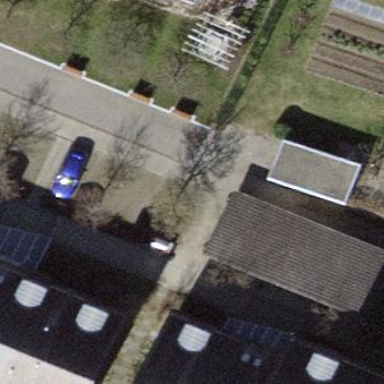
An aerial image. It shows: Shed with skillion-shaped roof.